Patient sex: M
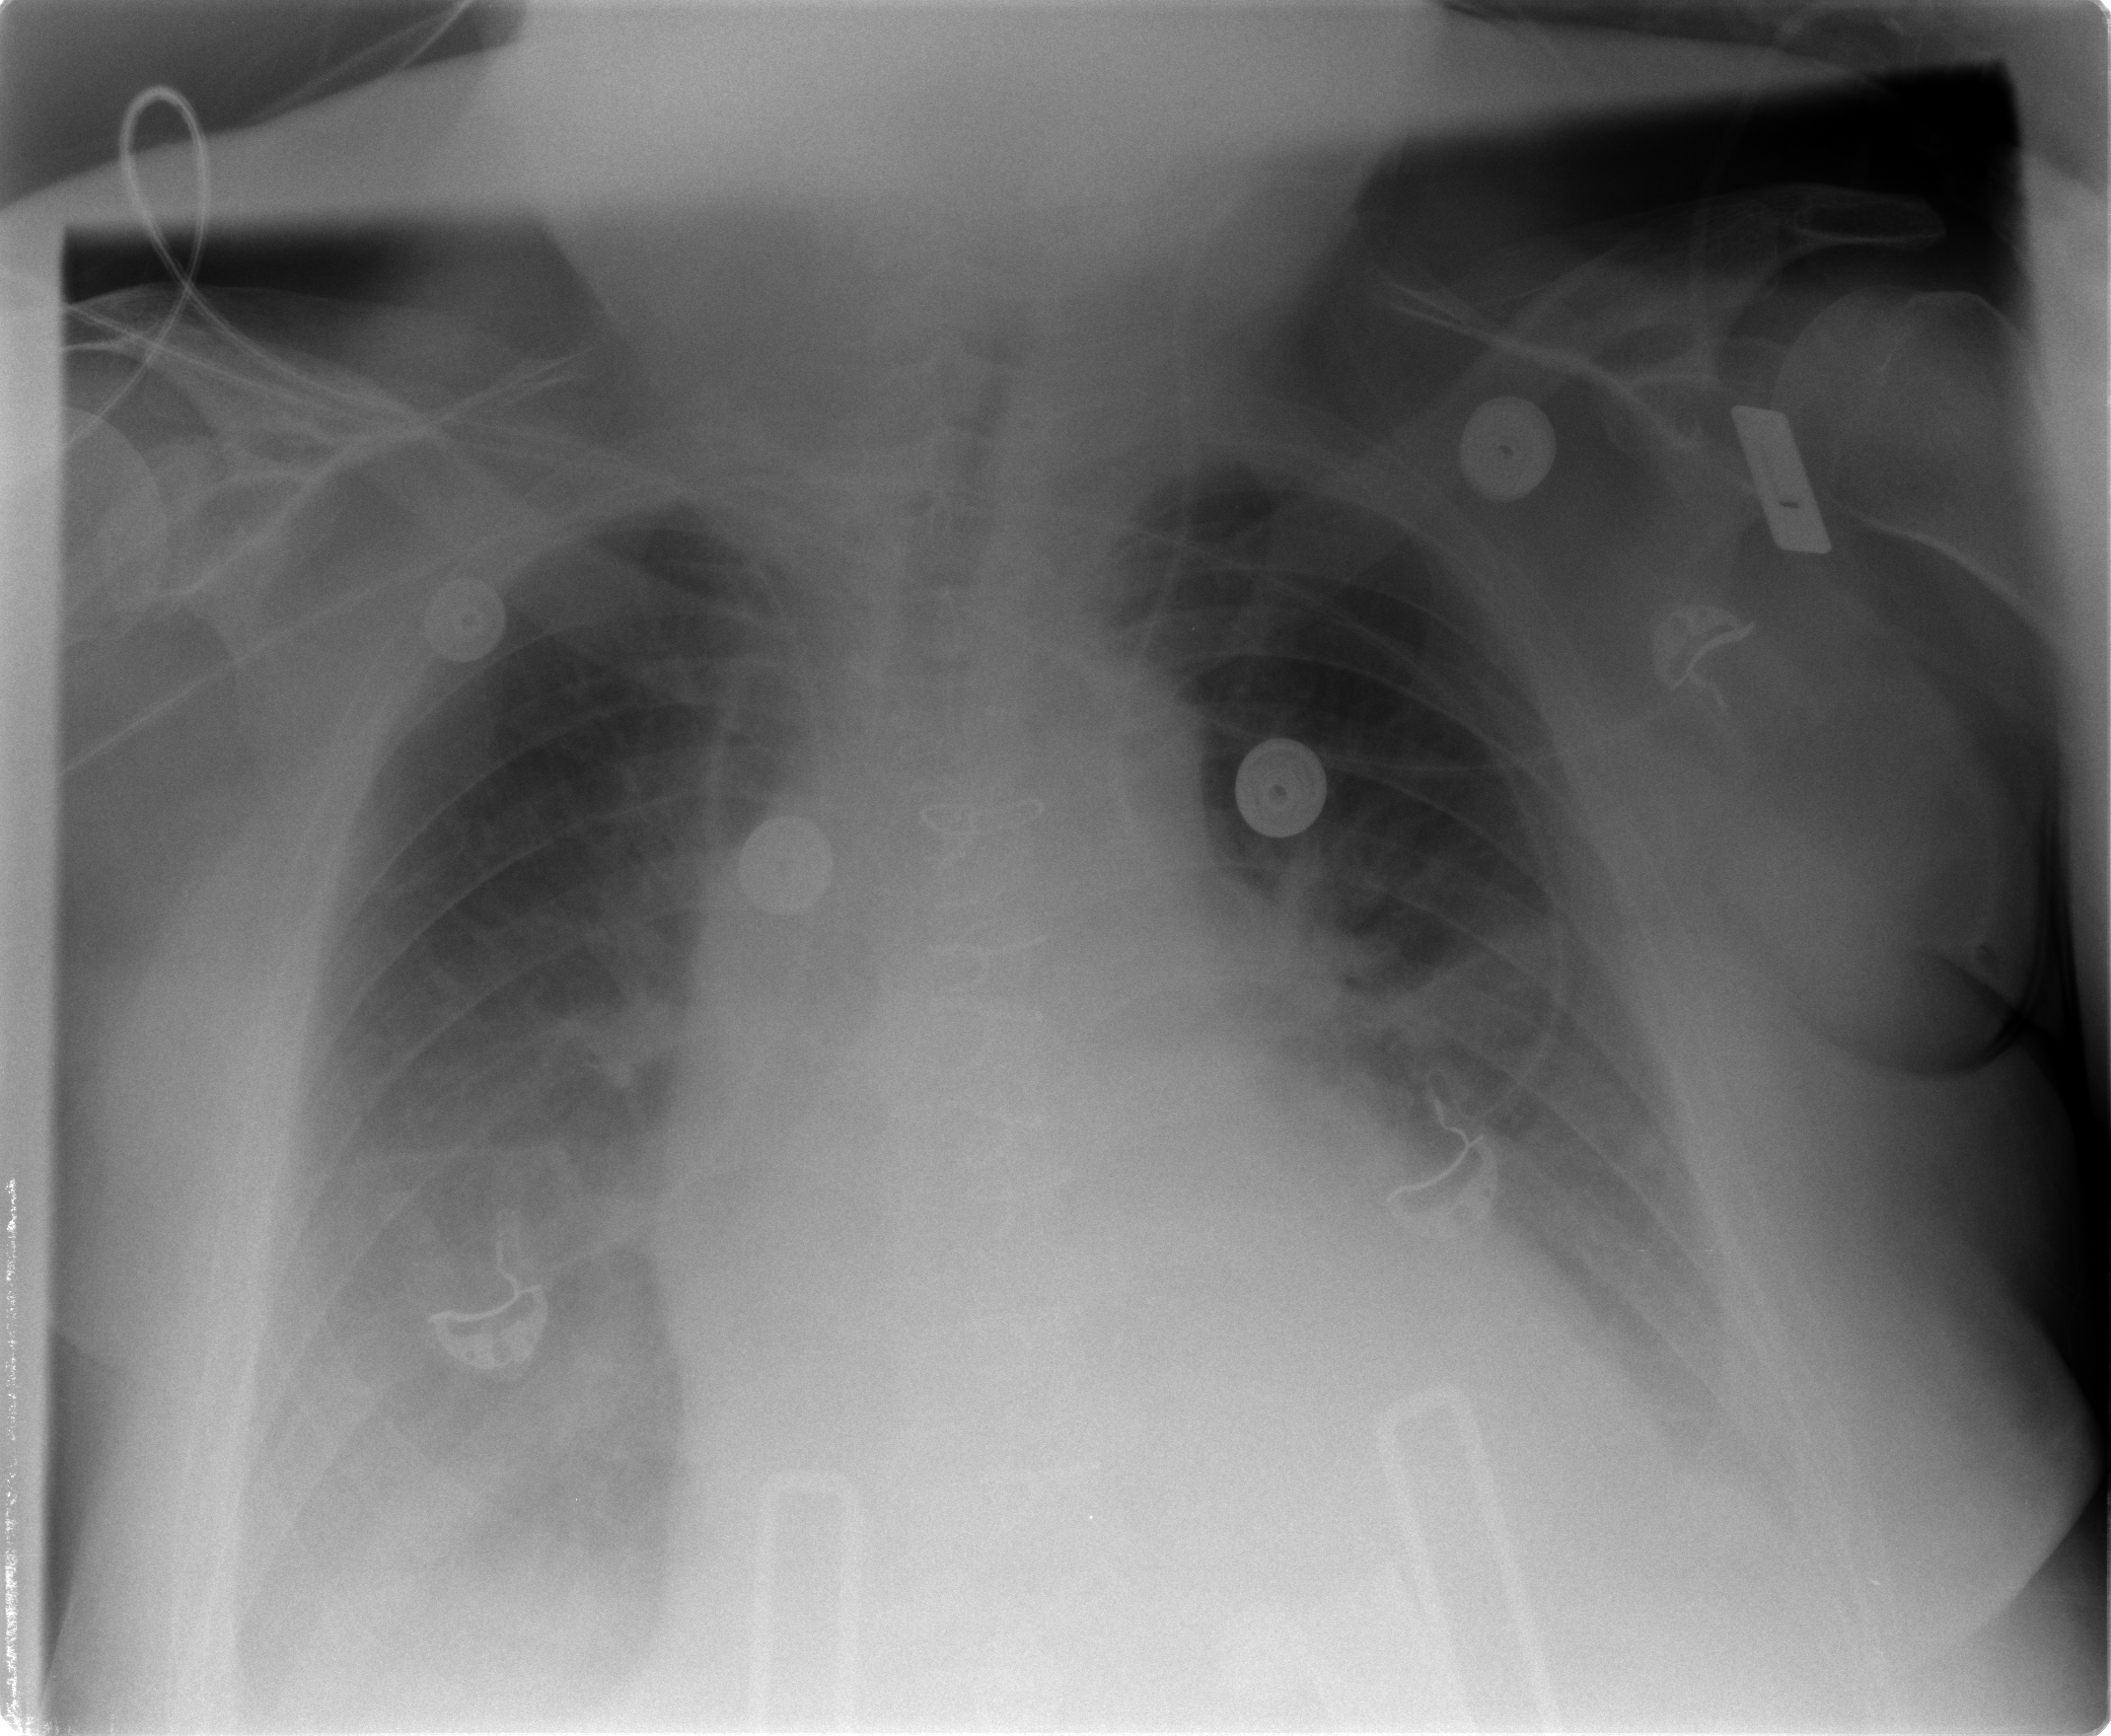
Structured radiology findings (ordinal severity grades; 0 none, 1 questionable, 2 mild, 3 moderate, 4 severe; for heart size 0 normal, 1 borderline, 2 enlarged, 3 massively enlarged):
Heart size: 2
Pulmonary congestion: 2
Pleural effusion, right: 3
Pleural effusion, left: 3
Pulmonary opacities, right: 0
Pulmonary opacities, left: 0
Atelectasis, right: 2
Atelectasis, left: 2